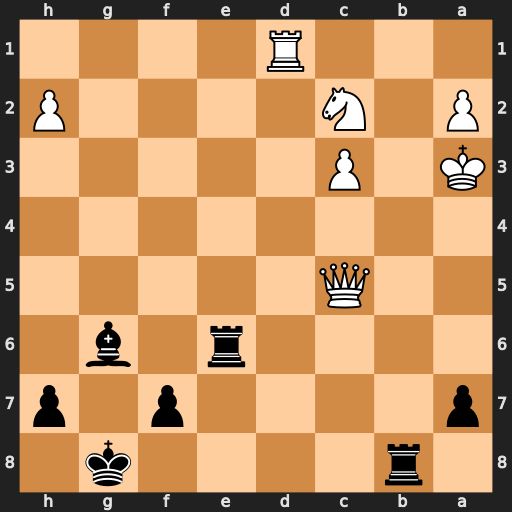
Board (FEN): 1r4k1/p4p1p/4r1b1/2Q5/8/K1P5/P1N4P/3R4
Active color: b
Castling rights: -
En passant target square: -
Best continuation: Ra6+ Qa5 Rxa5#